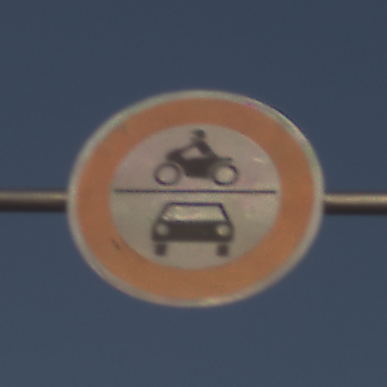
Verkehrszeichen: VerbotKraftfahrzeuge
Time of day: SunriseSunset
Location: Outdoor (Nature)
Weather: PartlyCloudy
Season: NotSpecified
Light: Natural